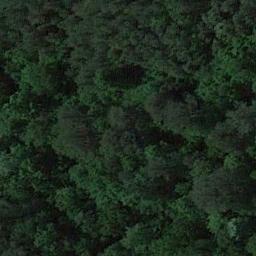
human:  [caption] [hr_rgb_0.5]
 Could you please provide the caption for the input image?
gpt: This is a dense forest .

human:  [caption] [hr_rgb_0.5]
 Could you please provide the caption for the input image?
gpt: The forest is full of green trees .

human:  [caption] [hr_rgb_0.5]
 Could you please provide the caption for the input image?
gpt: Many dark green trees are strewn at random in the forest .

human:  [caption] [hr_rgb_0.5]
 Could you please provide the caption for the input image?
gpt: The forest has a lot of dense green trees of different color depths and heights .

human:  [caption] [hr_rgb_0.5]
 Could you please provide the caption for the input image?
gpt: A dense forest with many green trees .